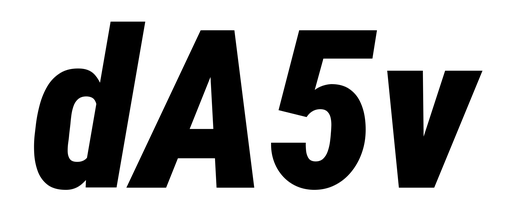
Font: Roboto-Italic_Condensed_Black_Italic